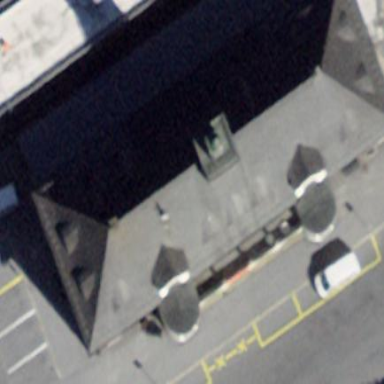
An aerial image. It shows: White train station with hipped roof in dark grey color.